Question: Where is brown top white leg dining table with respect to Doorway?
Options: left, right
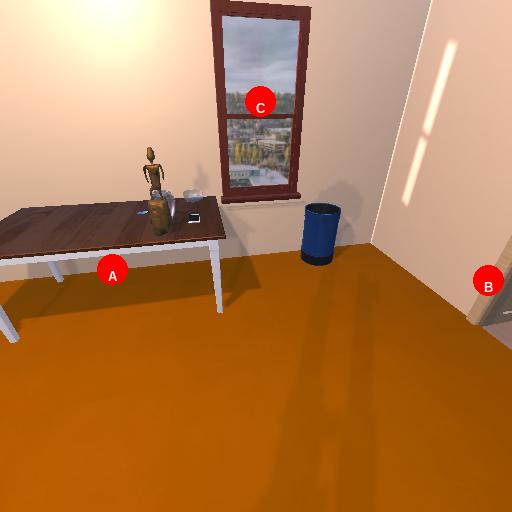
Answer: left